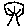
Label: tree